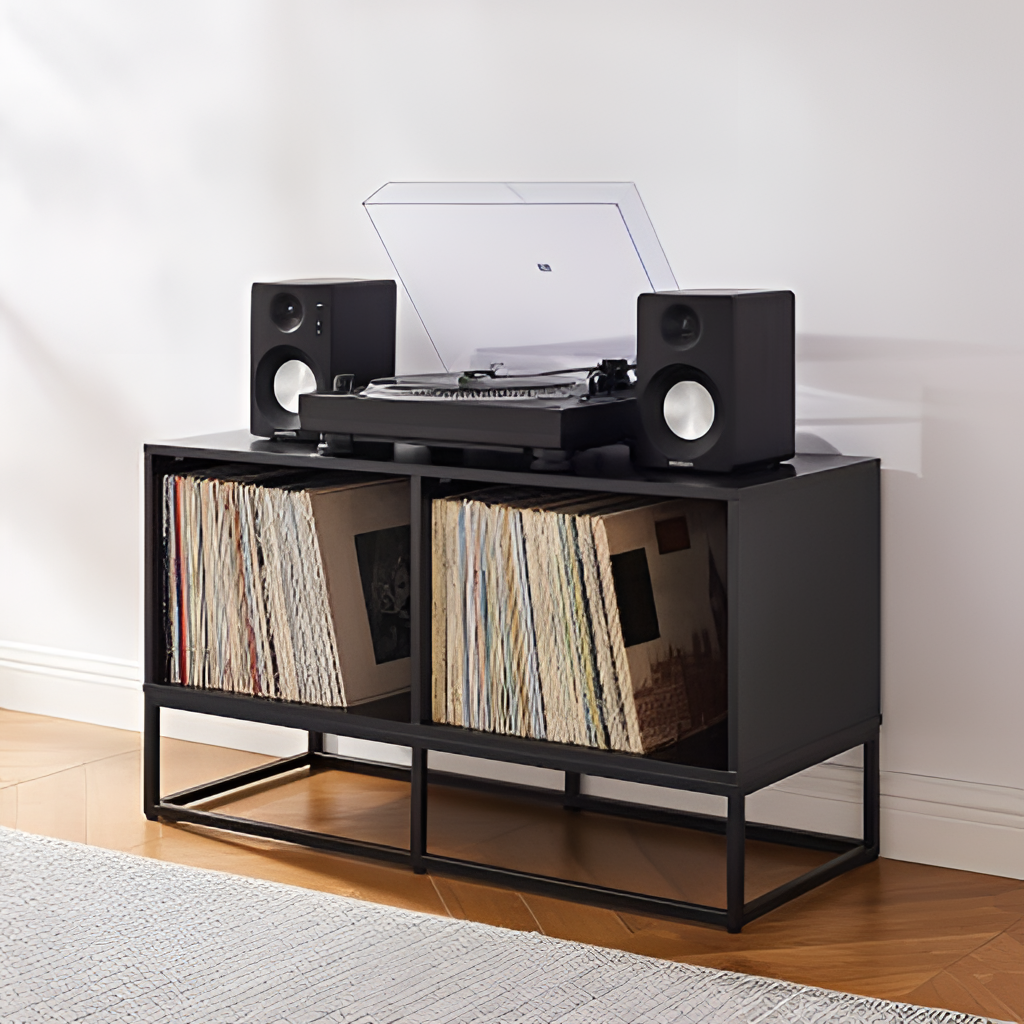
living room, metal record console, wood flooring, with herringbone pattern, white paint wallpaper, with solid pattern, minimalist